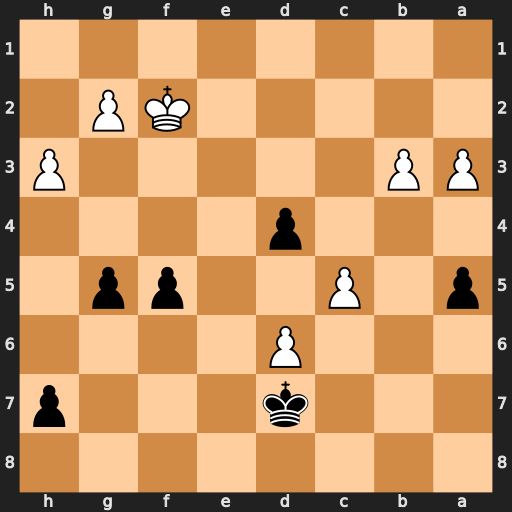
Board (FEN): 8/3k3p/3P4/p1P2pp1/3p4/PP5P/5KP1/8
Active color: b
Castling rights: -
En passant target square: -
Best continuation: g4 hxg4 fxg4